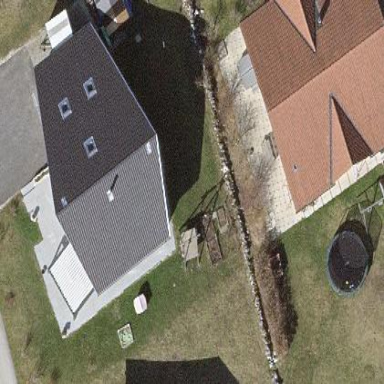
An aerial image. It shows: Detached building.